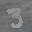
Label: 3